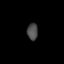
Tissue: lung
Cell type: Myeloid cells
Senescence score: 0.5681
Nuclear area (px): 179
Mean DAPI intensity: 73.559